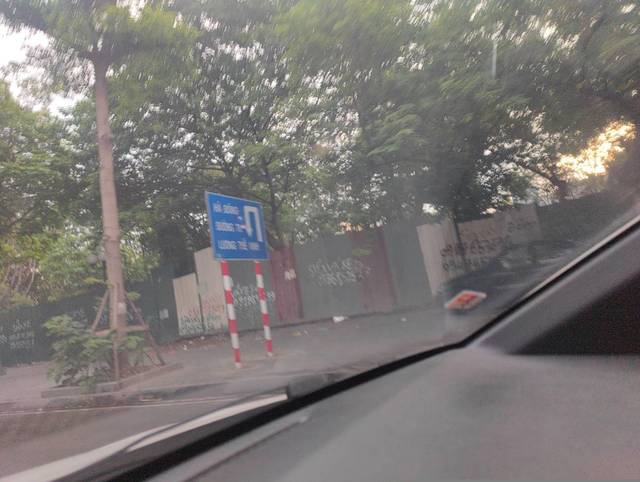
Region: Vietnam
Coordinates: 21.0, 105.796